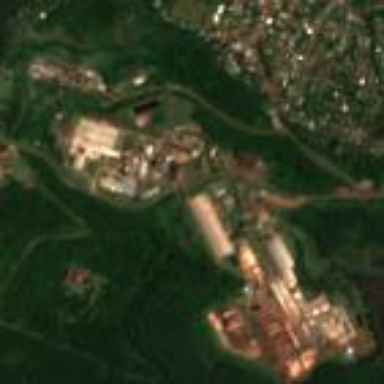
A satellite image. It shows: Industrial area.